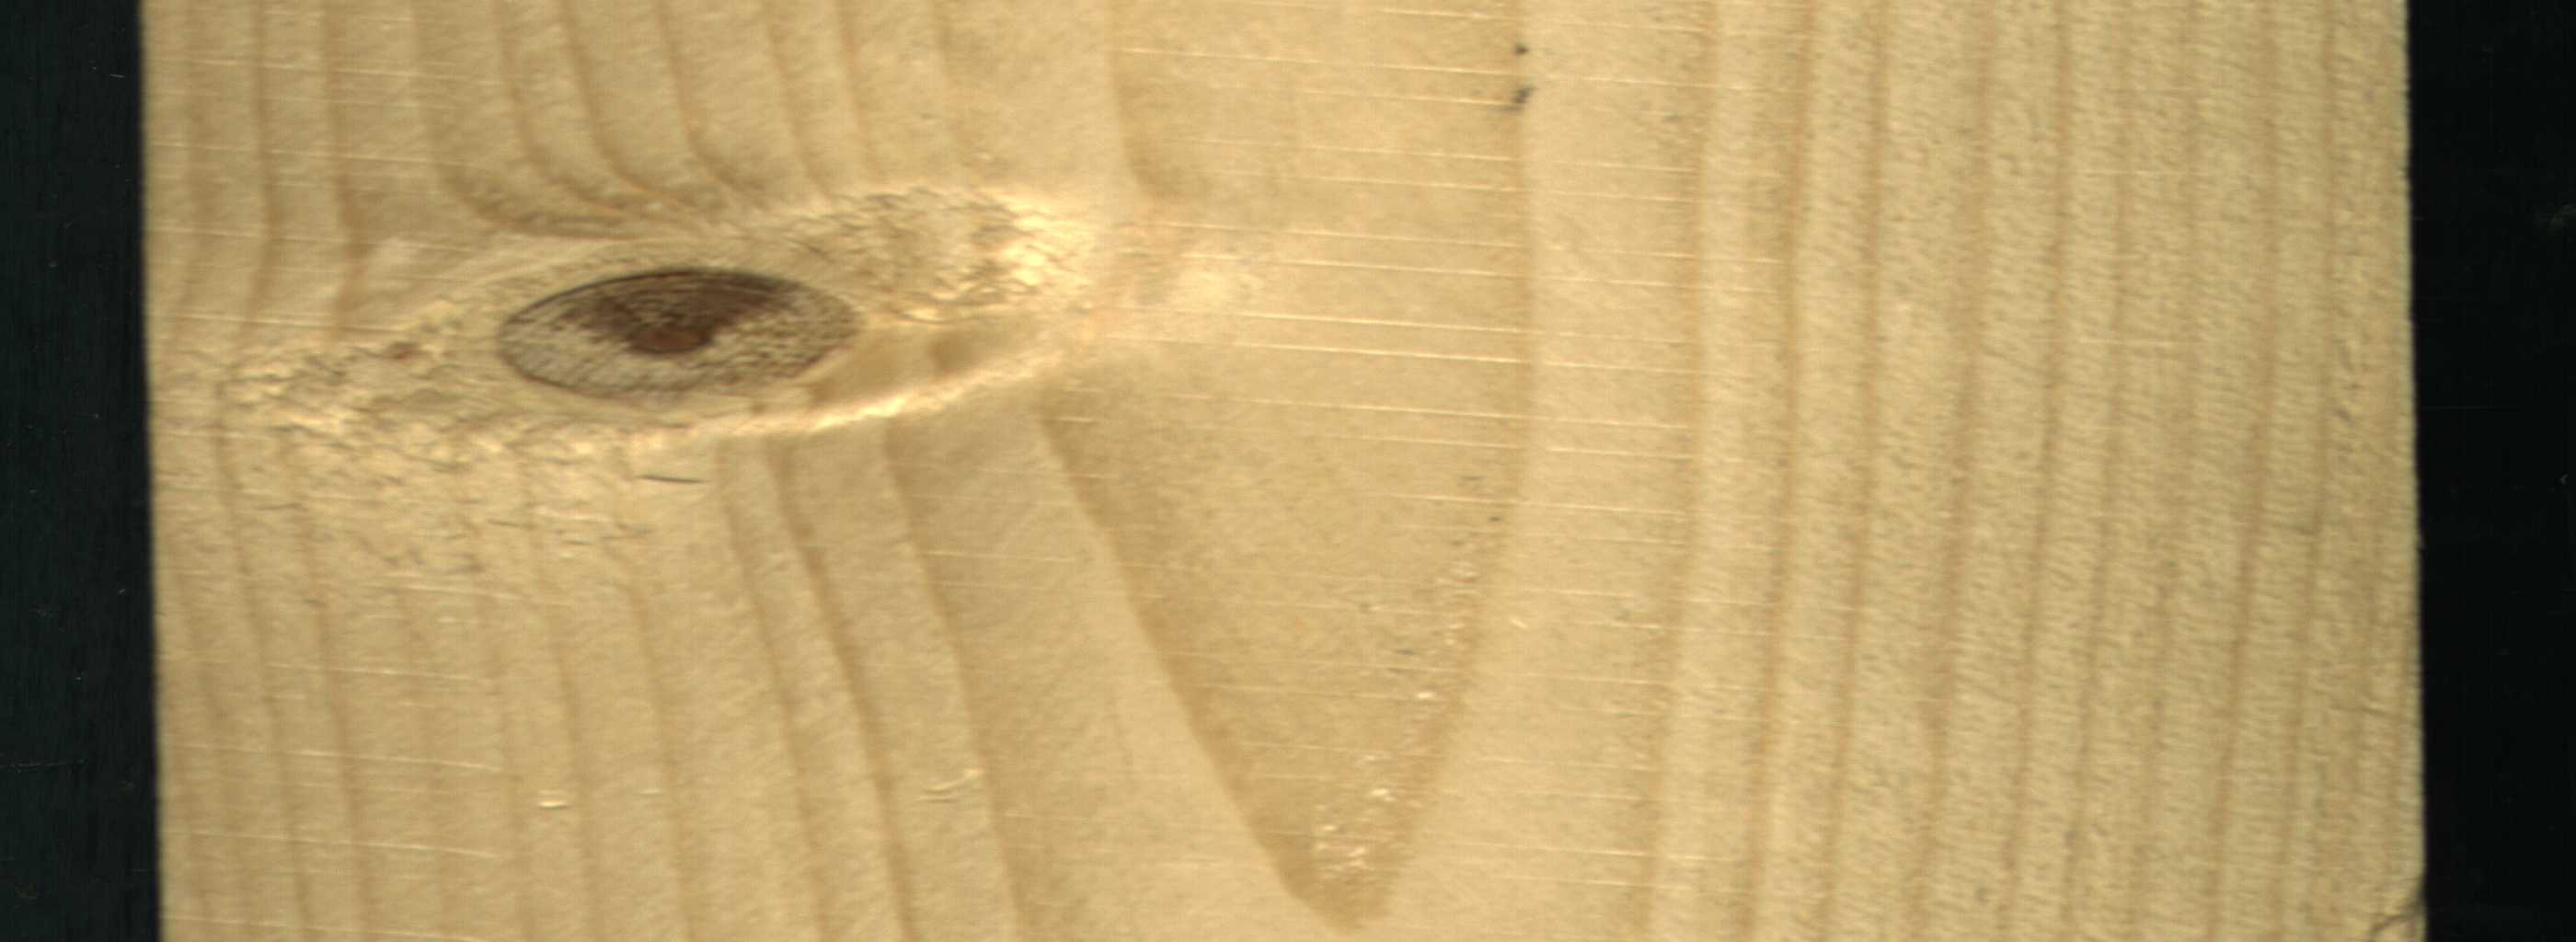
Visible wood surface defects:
Live_Knot